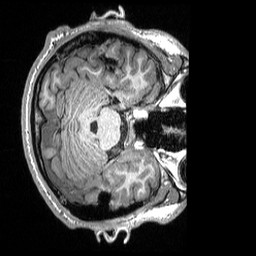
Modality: T1w
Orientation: axial
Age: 18
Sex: male
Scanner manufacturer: siemens
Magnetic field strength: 3 T
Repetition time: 2.3 s
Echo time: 0.00298 s